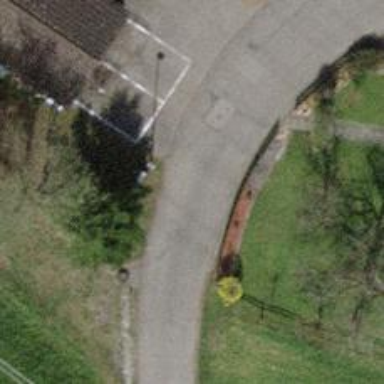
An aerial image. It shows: Residential road with asphalt surface and no sidewalk.